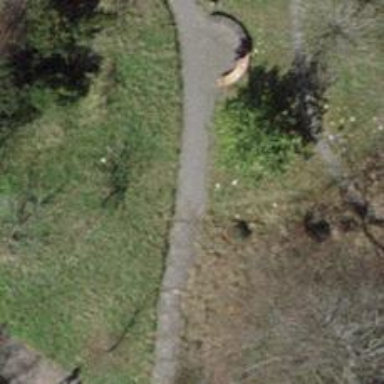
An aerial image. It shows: Steps with sett surface.